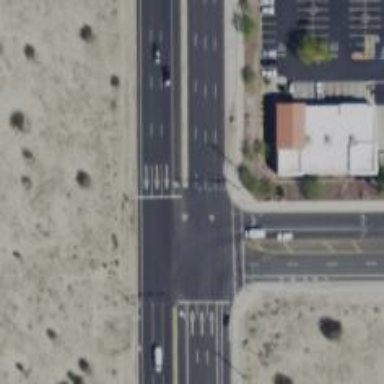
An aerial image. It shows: Footway with asphalt surface and crossing.